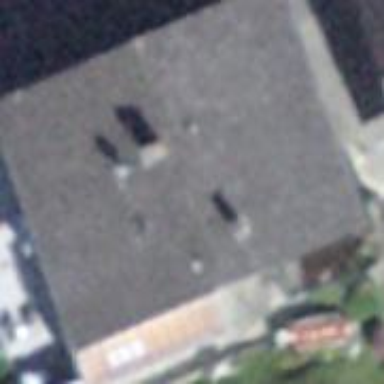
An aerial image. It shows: Building with gabled roof oriented across.